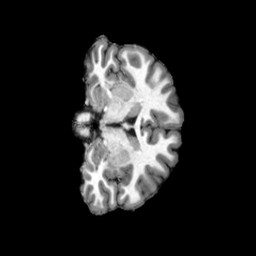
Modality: T1w
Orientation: coronal
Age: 21
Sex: female
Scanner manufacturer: siemens
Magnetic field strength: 3 T
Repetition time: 2.5 s
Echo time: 0.00222 s